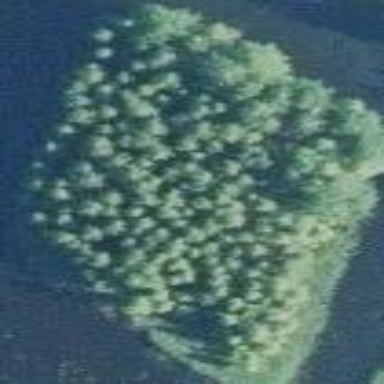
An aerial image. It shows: Serene woodland landscape.